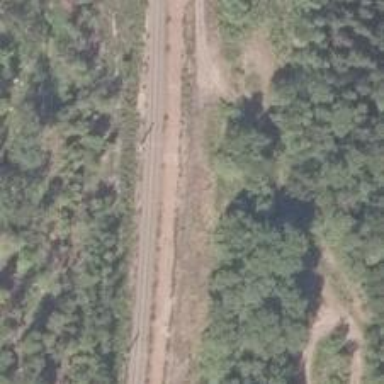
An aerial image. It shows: Abandoned railway siding.